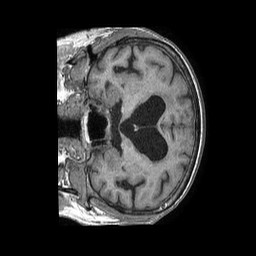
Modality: T1w
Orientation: coronal
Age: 73
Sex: female
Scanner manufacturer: philips
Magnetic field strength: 1.5 T
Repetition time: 0.007665 s
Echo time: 0.00349 s